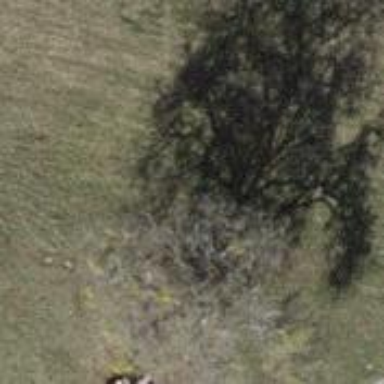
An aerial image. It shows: Brown bench in the vicinity.